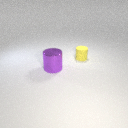
small yellow rubber cylinder to the right of large purple metal cylinder